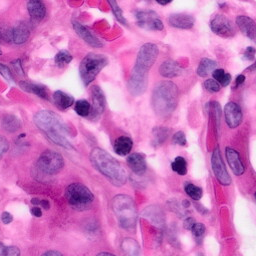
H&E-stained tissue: Pancreatic